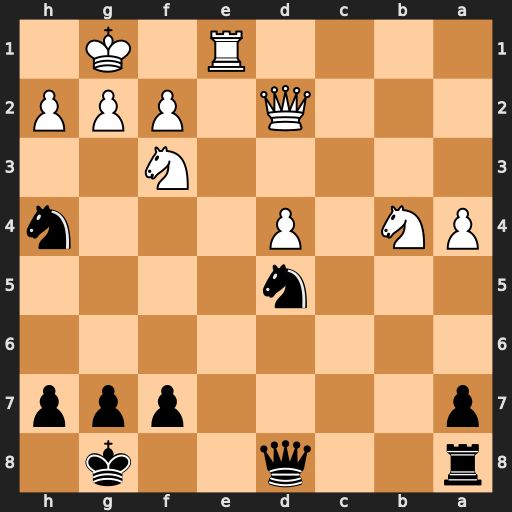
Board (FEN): r2q2k1/p4ppp/8/3n4/PN1P3n/5N2/3Q1PPP/4R1K1
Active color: b
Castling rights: -
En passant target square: -
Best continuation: Nxf3+ gxf3 Qa5 Rb1 Rb8